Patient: sex M, age 71
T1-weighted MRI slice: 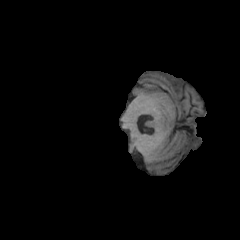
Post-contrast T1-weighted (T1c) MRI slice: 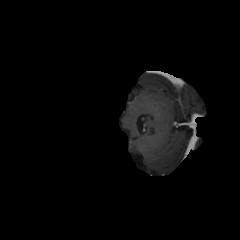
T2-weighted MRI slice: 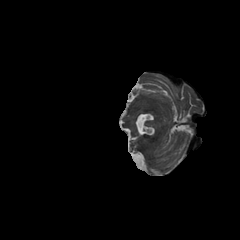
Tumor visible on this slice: no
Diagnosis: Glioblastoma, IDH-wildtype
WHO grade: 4